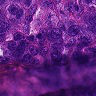
Metastatic tissue present: yes